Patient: sex F, age 55
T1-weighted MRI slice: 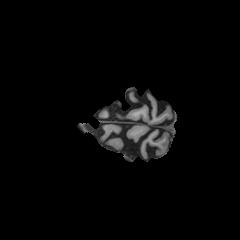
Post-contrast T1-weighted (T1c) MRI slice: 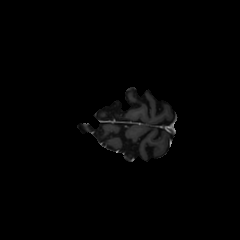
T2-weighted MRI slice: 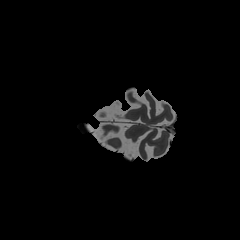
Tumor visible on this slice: no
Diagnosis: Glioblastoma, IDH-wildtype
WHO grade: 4